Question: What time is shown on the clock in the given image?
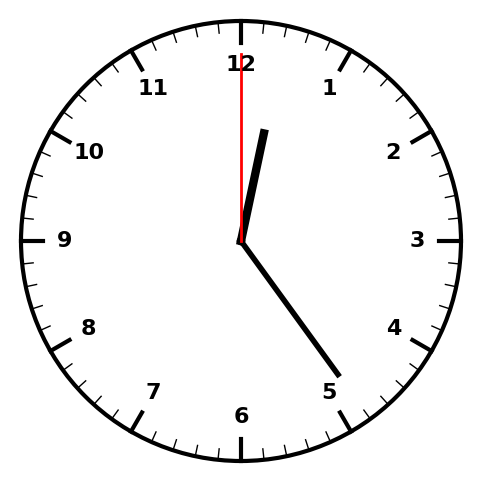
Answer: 12:24:00